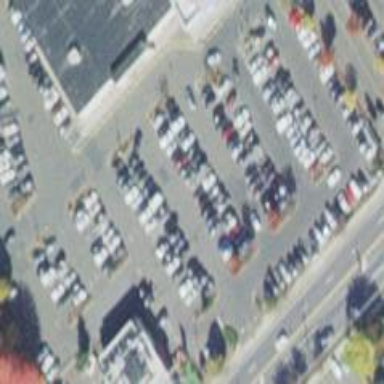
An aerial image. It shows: Parking area.